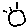
Label: sun